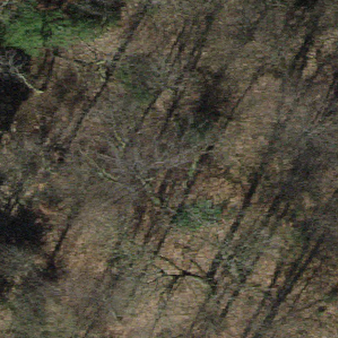
Label: other